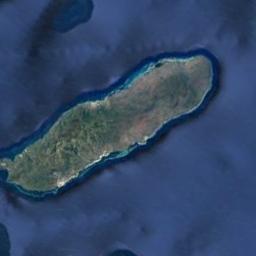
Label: island